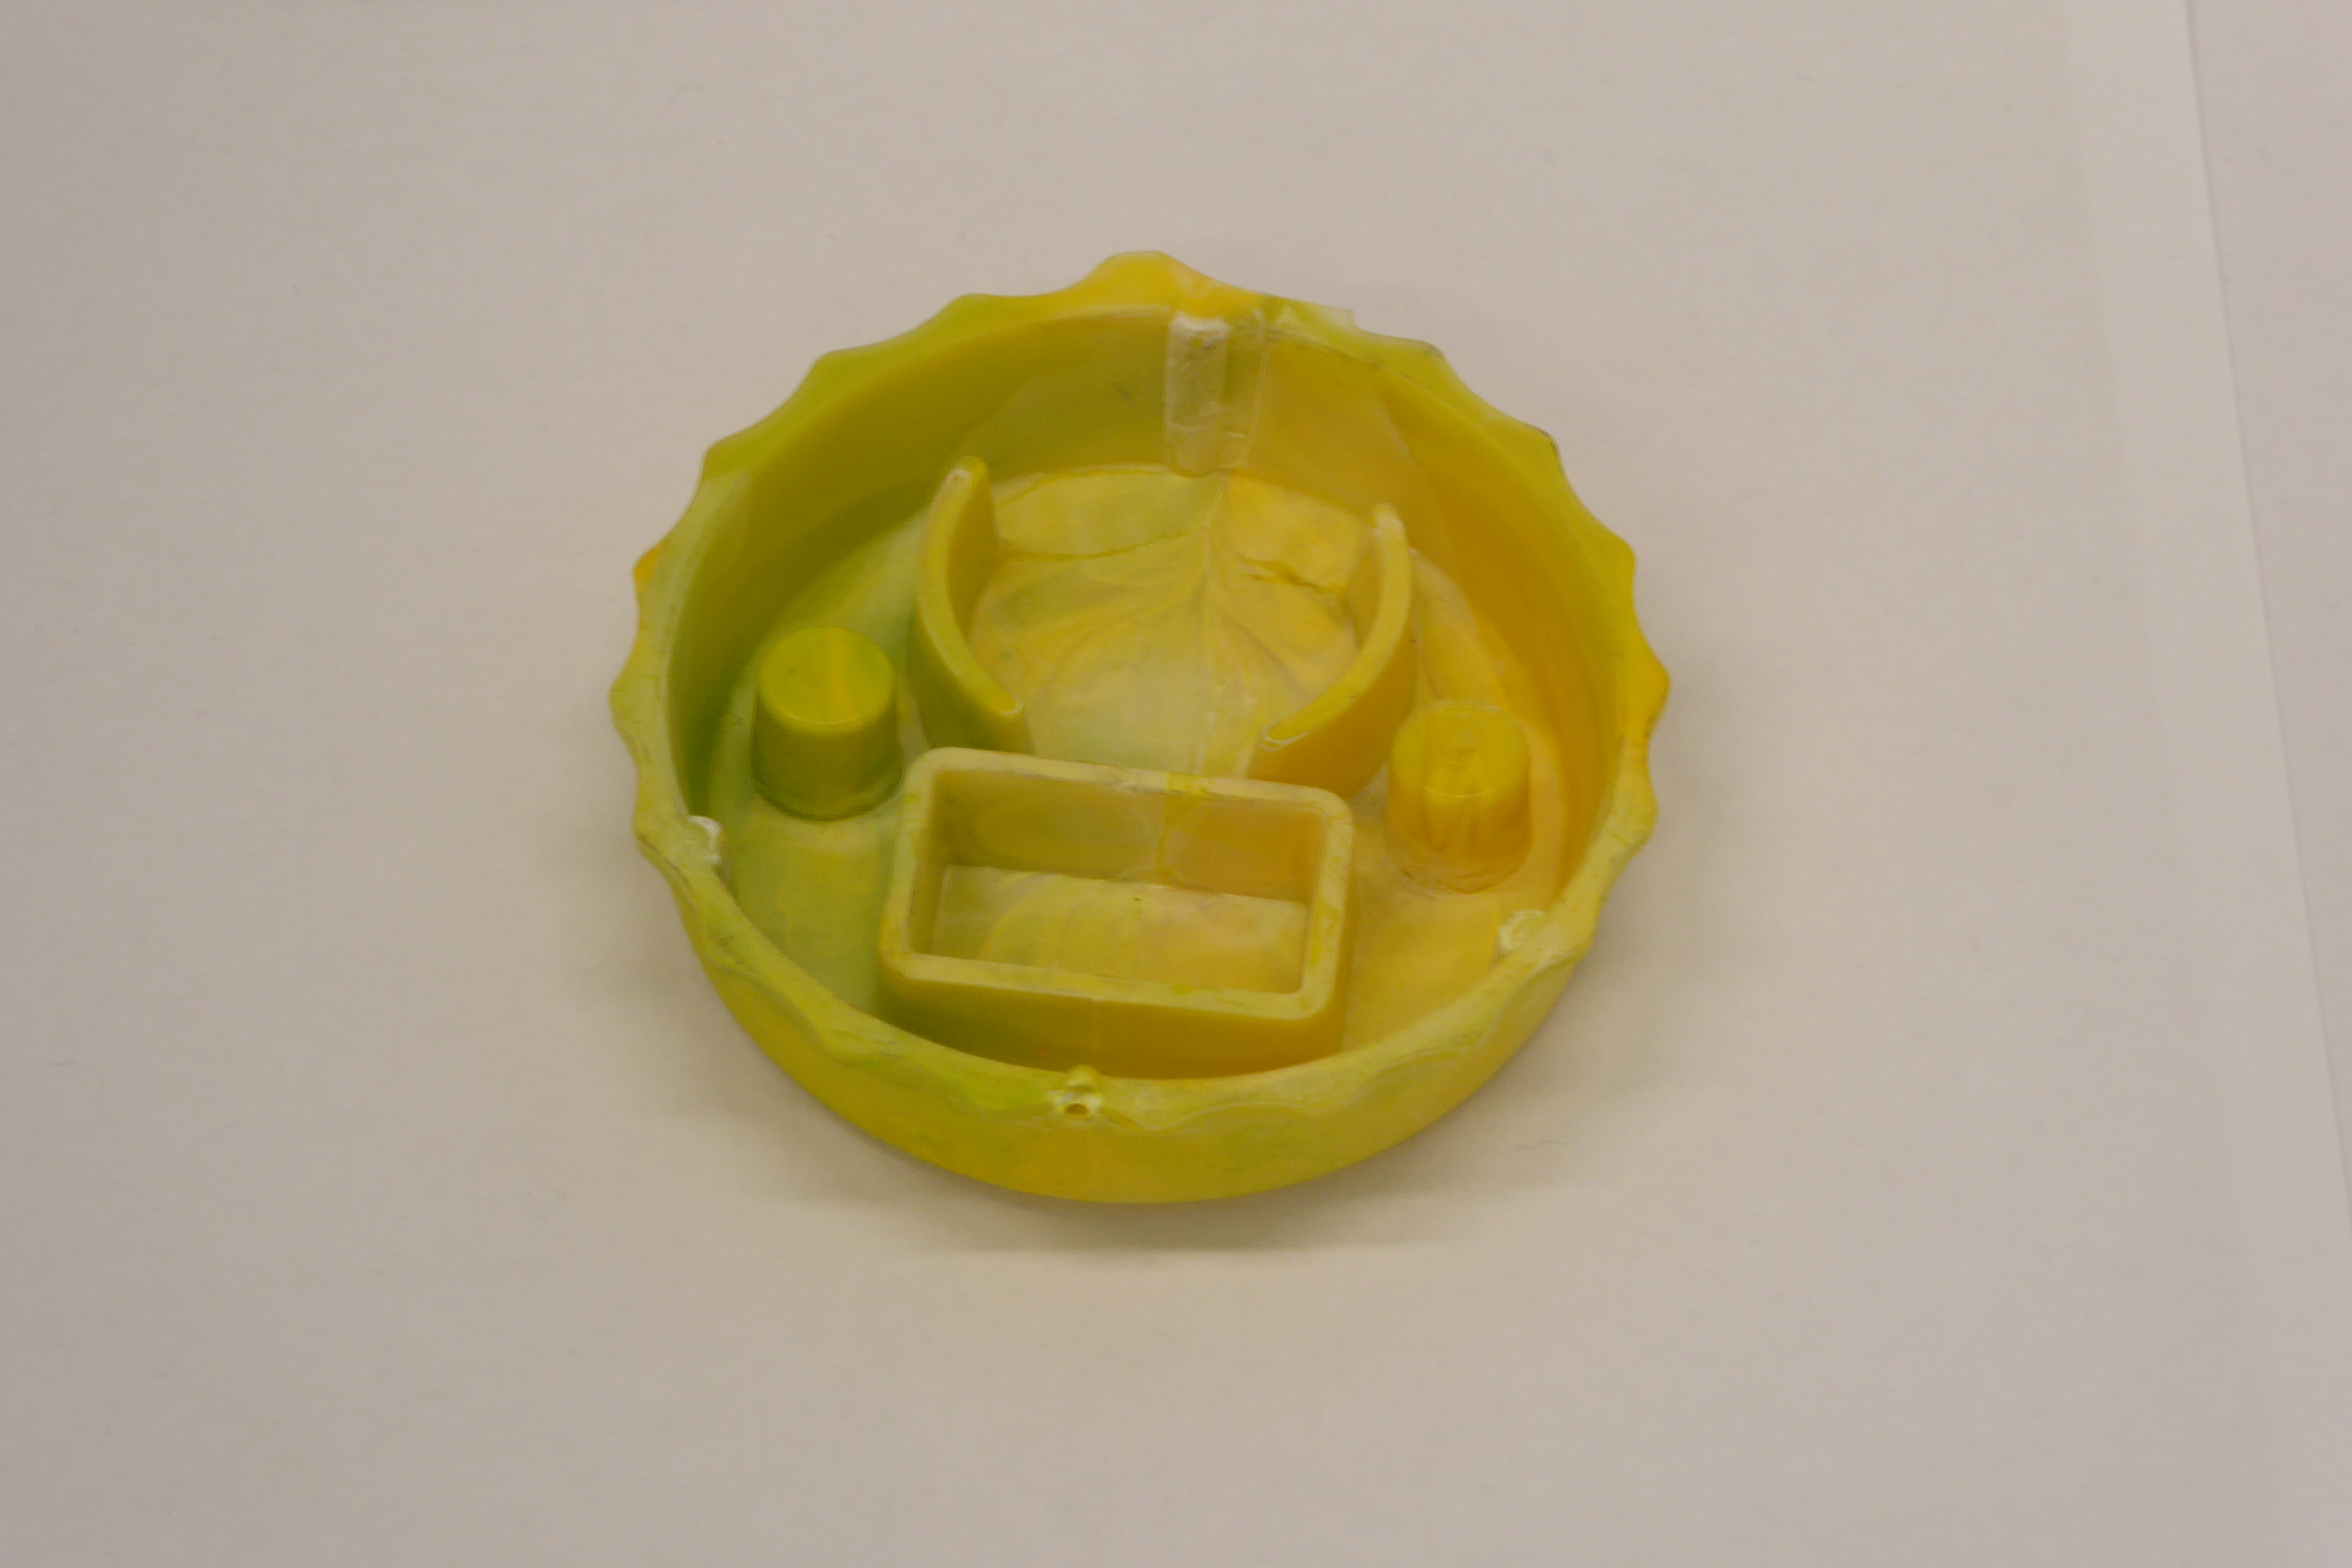
Label: Bottle Opener - Cover